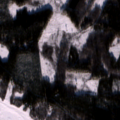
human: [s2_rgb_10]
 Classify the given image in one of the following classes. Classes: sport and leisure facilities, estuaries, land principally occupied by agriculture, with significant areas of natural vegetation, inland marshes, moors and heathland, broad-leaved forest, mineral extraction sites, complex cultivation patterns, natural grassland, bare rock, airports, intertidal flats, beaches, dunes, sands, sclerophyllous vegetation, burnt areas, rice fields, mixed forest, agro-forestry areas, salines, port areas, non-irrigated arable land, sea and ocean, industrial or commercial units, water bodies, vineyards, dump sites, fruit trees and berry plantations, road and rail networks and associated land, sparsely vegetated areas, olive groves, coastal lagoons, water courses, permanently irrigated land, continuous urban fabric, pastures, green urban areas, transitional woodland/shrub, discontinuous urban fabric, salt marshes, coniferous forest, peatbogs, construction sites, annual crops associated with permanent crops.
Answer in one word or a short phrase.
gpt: broad-leaved forest, coniferous forest, mixed forest, transitional woodland/shrub, sea and ocean